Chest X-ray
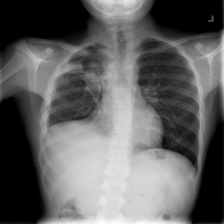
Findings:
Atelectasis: negative
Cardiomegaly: negative
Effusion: negative
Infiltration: positive
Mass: negative
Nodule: negative
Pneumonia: negative
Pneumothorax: negative
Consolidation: negative
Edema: negative
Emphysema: negative
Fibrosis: negative
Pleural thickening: negative
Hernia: negative